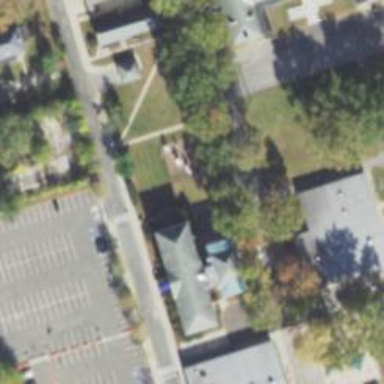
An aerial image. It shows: College building.